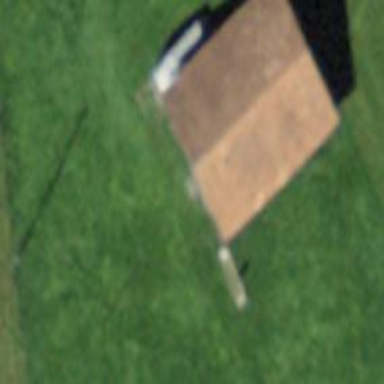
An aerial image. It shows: Rural barn.